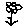
Label: flower